Question: I'm wondering how I would go about creating a layout with . Each square would have content. The specific example is displayed below...

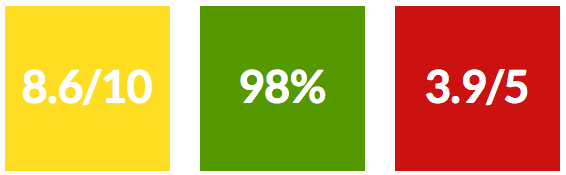
Answer: ## New solution (2022)
CSS has changed since this aswer was written. We now have several properties that can drasticaly simplify code for a square grid :
- <URL>
Here is an example :
'''
.grid {
display: grid;
grid-template-columns: repeat(3, 1fr);
gap: 2%;
}
.square {
aspect-ratio: 1/ 1;
display: flex;
align-items: center;
padding: 5%;
background-color: #1E1E1E;
color: #fff;
}
.square img {
width: 100%;
height: 100%;
object-fit: contain;
object-position: center;
}
.square.fullImg {
padding: 0;
}
.square.fullImg img {
object-fit: cover;
}
'''
'''
<div class="grid">
<div class="square">
<ul>This demo shows you can center multiple types of content :
<li>Text</li>
<li>Images</li>
<li>Lists</li>
<li>... (you can also do it with forms)</li>
</ul>
</div>
<div class="square">98%</div>
<div class="square">3.9/5</div>
<div class="square"><img src="https://farm3.staticflickr.com/<PHONE>73_973d2cd25c.jpg" /></div>
<div class="square"><img src="https://farm9.staticflickr.com/<PHONE>1_0fbc2d8efb.jpg" /></div>
<div class="square"><img class="rs" src="https://farm5.staticflickr.com/<PHONE>5_b348b24698.jpg" /></div>
<div class="square fullImg"><img src="https://farm9.staticflickr.com/<PHONE>1_0fbc2d8efb.jpg" /></div>
<div class="square fullImg"><img class="rs" src="https://farm5.staticflickr.com/<PHONE>5_b348b24698.jpg" /></div>
<div class="square fullImg"><img src="https://farm3.staticflickr.com/<PHONE>73_973d2cd25c.jpg" /></div>
</div>
'''
---
---
## Previous answer
This still works but CSS has changed since it was written and ne properties can make the code simpler and easier to understand.
You can make with vertically and horizontally only with . I will explain how in a step by step process but first here are 2 demos of what you can achieve:
- <URL>
<URL>
<URL>
Now let's see how to make these fancy responsive squares!
---
## 1. Making the responsive squares :
The trick for keeping elements square (or whatever other aspect ratio) is to use percent 'padding-bottom'.
As top padding is calculated according to the width of the (<URL>, the height of the element will change according to its width. You can now according to its width.
At this point you can code:
:
'''
<div></div>
'''
:
'''
div {
width: 30%;
padding-bottom: 30%; /* = width for a square aspect ratio */
}
'''
Here is a <URL> of 3*3 squares grid using the code above.
With this technique, you can make any other aspect ratio, here is a table giving the values of bottom padding according to the aspect ratio and a 30% width.
'''
Aspect ratio | padding-bottom | for 30% width
------------------------------------------------
1:1 | = width | 30%
1:2 | width x 2 | 60%
2:1 | width x 0.5 | 15%
4:3 | width x 0.75 | 22.5%
16:9 | width x 0.5625 | 16.875%
'''
---
## 2. Adding content inside the squares :
As you can't add content directly inside the squares (it would expand their height and squares wouldn't be squares anymore) you need to create child elements (for this example I am using divs) inside them with 'position: absolute;' and put the content inside them. This will take the content out of the flow and keep the size of the square.
to add 'position:relative;' on the parent divs so the absolute children are positioned/sized relatively to their parent.
Let's add some content to our 3x3 grid of squares :
:
'''
<div class="square">
<div class="content">
.. CONTENT HERE ..
</div>
</div>
... and so on 9 times for 9 squares ...
'''
:
'''
.square {
float: left;
position: relative;
width: 30%;
padding-bottom: 30%; /* = width for a 1:1 aspect ratio */
margin: 1.66%;
overflow: hidden;
}
.content {
position: absolute;
height: 80%; /* = 100% - 2*10% padding */
width: 90%; /* = 100% - 2*5% padding */
padding: 10% 5%;
}
'''
<URL> <-- with some formatting to make it pretty!
---
## 3. Centering the content :
This is pretty easy, you just need to add 'text-align:center' to '.content'.
<URL>
This becomes serious! The trick is to use
'''
display: table;
/* and */
display: table-cell;
vertical-align: middle;
'''
we can't use 'display:table;' on '.square' or '.content' divs because it conflicts with 'position:absolute;' so we need to create two children inside '.content' divs. Our code will be updated as follow :
:
'''
<div class="square">
<div class="content">
<div class="table">
<div class="table-cell">
... CONTENT HERE ...
</div>
</div>
</div>
</div>
... and so on 9 times for 9 squares ...
'''
:
'''
.square {
float:left;
position: relative;
width: 30%;
padding-bottom : 30%; /* = width for a 1:1 aspect ratio */
margin:1.66%;
overflow:hidden;
}
.content {
position:absolute;
height:80%; /* = 100% - 2*10% padding */
width:90%; /* = 100% - 2*5% padding */
padding: 10% 5%;
}
.table{
display:table;
height:100%;
width:100%;
}
.table-cell{
display:table-cell;
vertical-align:middle;
height:100%;
width:100%;
}
'''
---
We have now finished and we can take a look at the result here :
## LIVE FULLSCREEN RESULT
<URL>
---